Question: I have recently started learning C++ and have written a few lines which accepts a string, displays the number of characters in it and also displays the reverse of the input string. This is what I have written.
'''
#include <iostream>
int main()
{
char string[25],rev_string[25];
int counter=0,length=0;
std::cout << "
Enter the string : ";
std::cin >> string;
while(counter==!'')
{
counter=counter+1;
length=length+1;
}
counter=0;
std::cout << "The string has "<<length<<" characters in it.";
while(length>=0)
{
rev_string[counter]=string[length];
counter=counter+1;
length=length-1;
}
std::cout << "
The reverse of the given string is : "<<rev_string;
return(0);
}
'''
There is no error when I debug, however when I run the program, I get some unexpected value and the string length shows zero. Can you please point out where have I made mistakes.
This is what I get when I run the program.

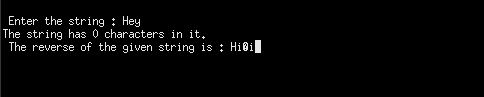
Answer: '''
while ( counter == !'' ) { ... }
'''
Well, '!''' is 'true', which as an integer is '1'. So you have 'while (counter == 1)', and 'counter' is initialized to '0', making the expression immediately 'false', so the loop never executes.
You probably meant to write '!= '''. But this is still a problem, since 'counter' starts off with the value '0', and '0 != 0' is still 'false' and the loop doesn't loop.
When you input 'Hey' as your string, the characters 'H', 'e', 'y', and '' are placed in the 'string' variable. You want to find where that '' character is, which we see is at 'string[3]'. So why are you comparing 'counter' with ''''? Maybe you want 'string[counter]'?
---
When you get the number of characters in 'Hey', which is '3', you begin your reverse loop copying the '' at index 3 to index '0' ... all 4 characters in the reverse order: '', 'y', 'e', 'H'. Unfortunately, the '' at the start will mark the end of the string, so the string will appear empty..